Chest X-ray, PA view. Patient: 57 years old, sex M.
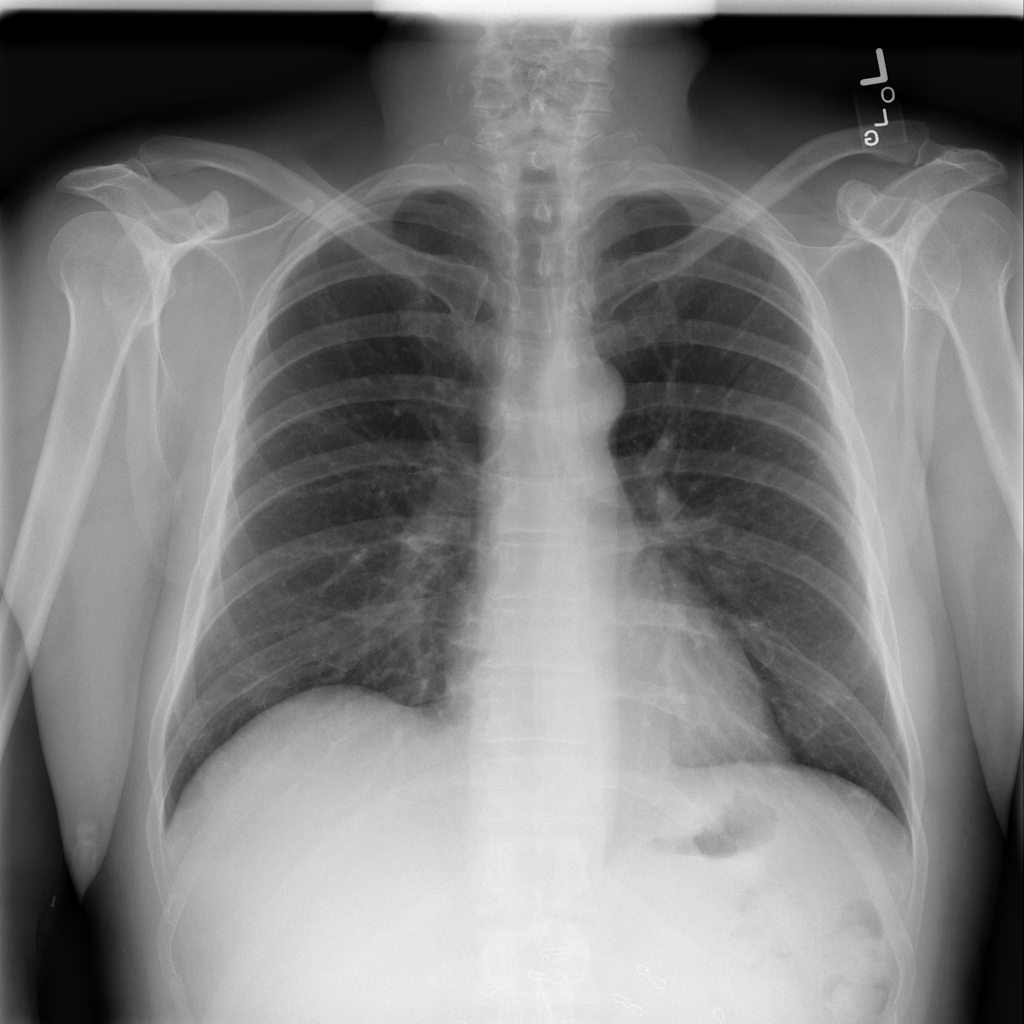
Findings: No Finding